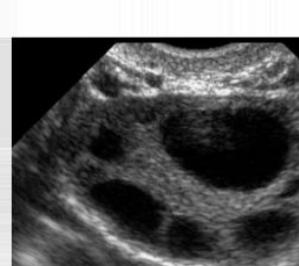
Label: infected